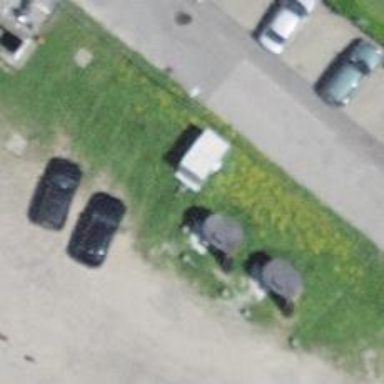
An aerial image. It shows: Toilets.